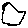
Label: hexagon